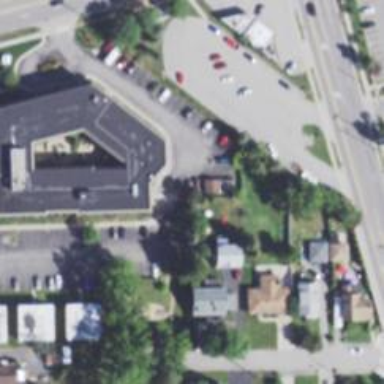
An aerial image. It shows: Nursing home building.